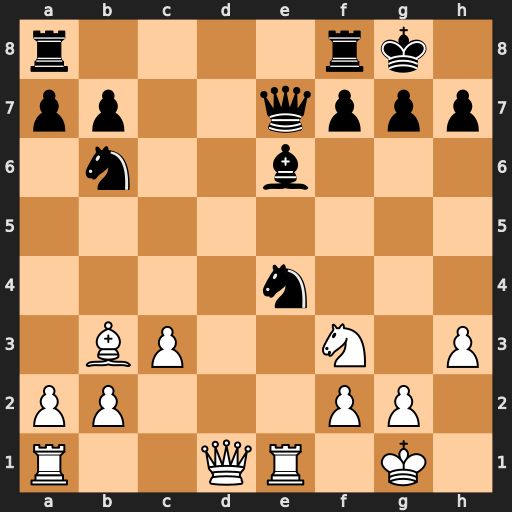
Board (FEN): r4rk1/pp2qppp/1n2b3/8/4n3/1BP2N1P/PP3PP1/R2QR1K1
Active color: w
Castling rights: -
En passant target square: -
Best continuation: Rxe4 Bxb3 Rxe7 Bxd1 Rxd1